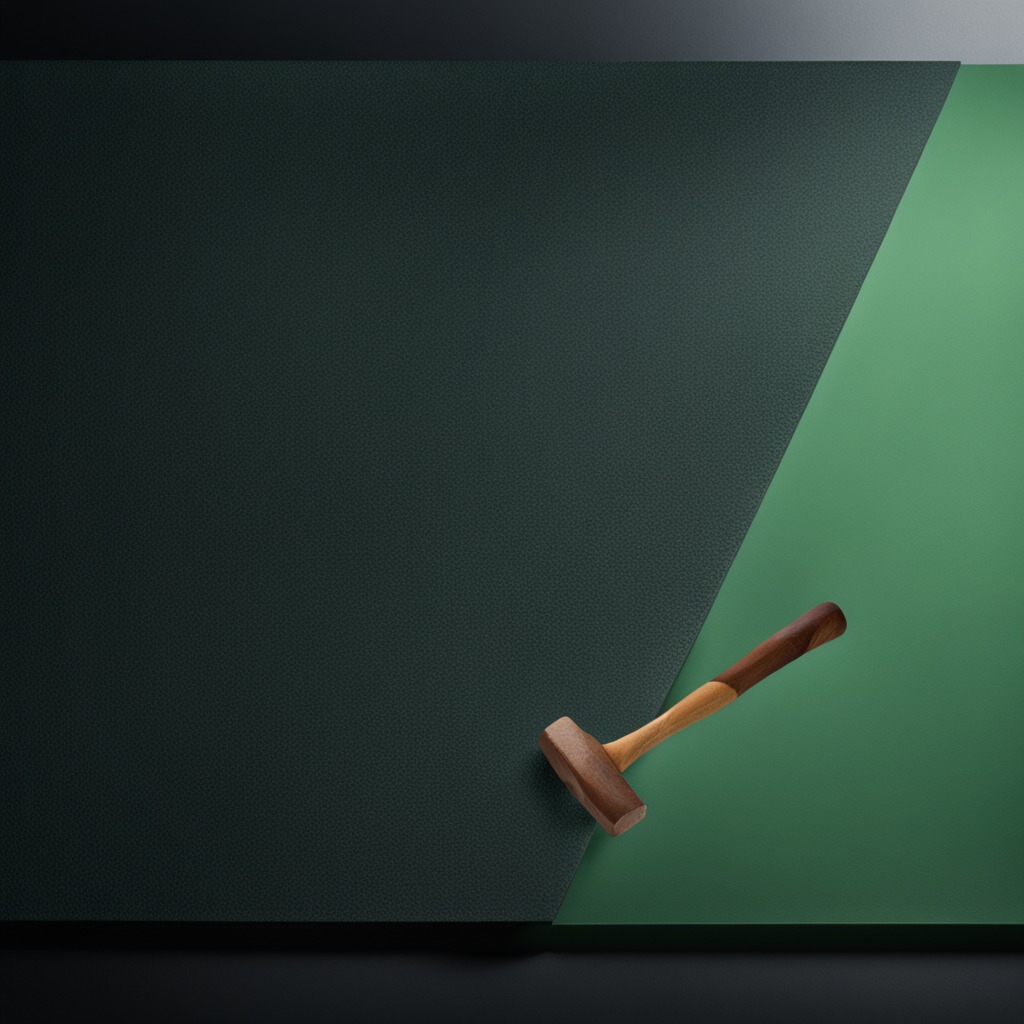
A hammer is lying on the clean granite tabletop inside a workshop at night dim ambient light soft shadows worn but beneath the mat.